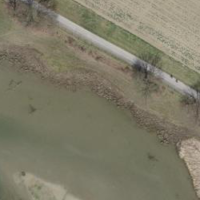
EUNIS habitat code: 15
Species observed at this site:
Tachybaptus ruficollis
Anas crecca
Anas platyrhynchos
Aythya ferina
Sympecma fusca
Arum maculatum
Aythya fuligula
Buteo buteo
Trifolium pratense
Gallinago gallinago
Mareca penelope
Calidris alpina
Phalacrocorax carbo
Phylloscopus collybita
Cygnus olor
Ardea alba
Mergus merganser
Tringa glareola
Anser anser
Motacilla alba
Tringa nebularia